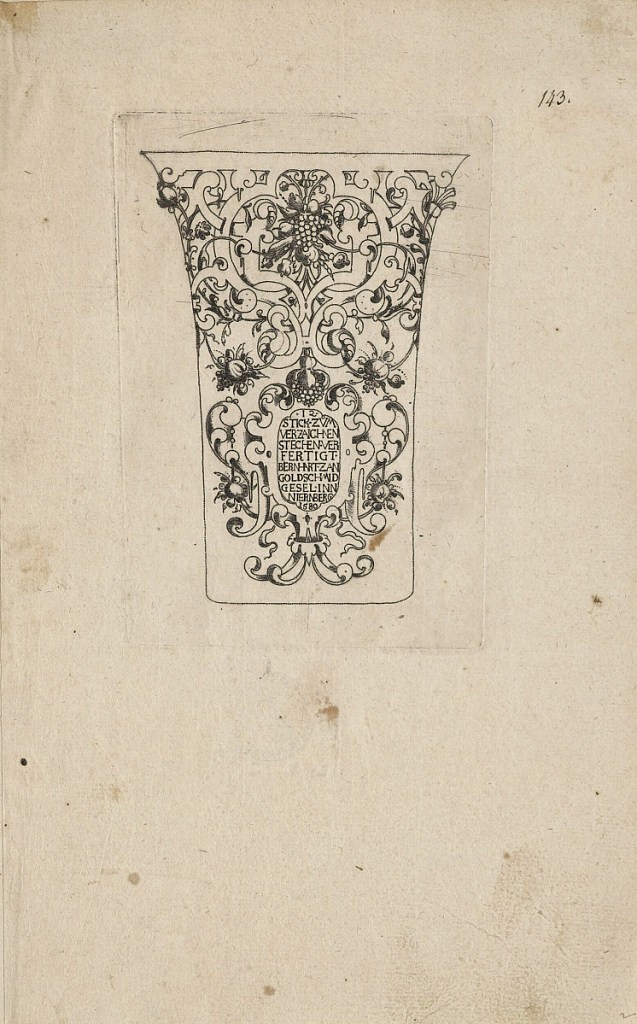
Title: Plate from 12 Stick Zum Verzaighnen Stechen Ver Fertigt (Set of Twelve Designs for Engraved Vessels)
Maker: Bernhard Zan, Germany, active ca. 1580
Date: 1580
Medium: Punch engraving, pen and black ink on off-white laid paper
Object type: Print
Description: On a simple vase-like form, elaborate strap-work contains fruit and flowers above an escutcheon containing the title of the set.